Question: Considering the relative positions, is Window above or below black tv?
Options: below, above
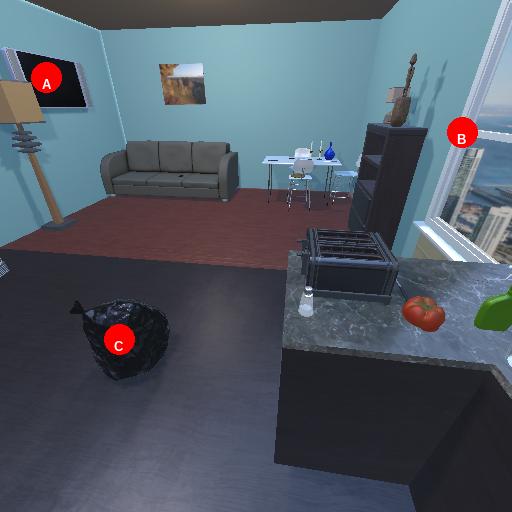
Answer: below